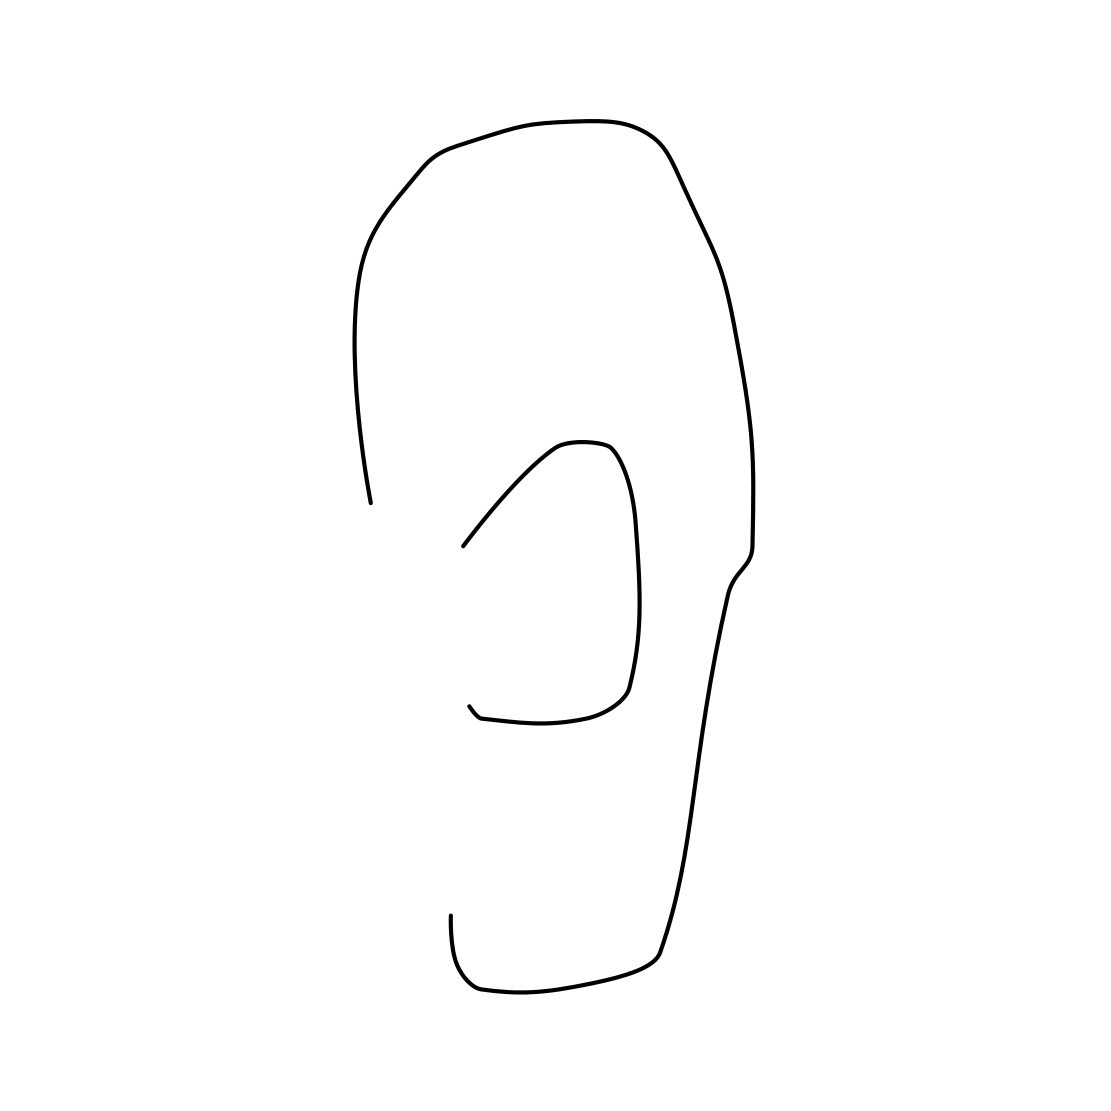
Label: ear